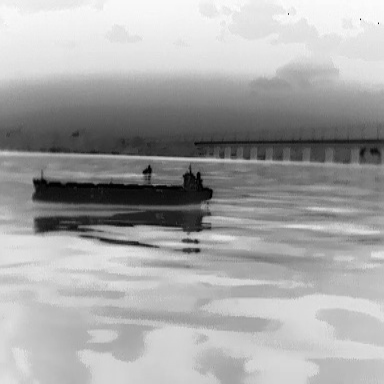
There are two objects shown in the infrared image, including a liner, and a warship.